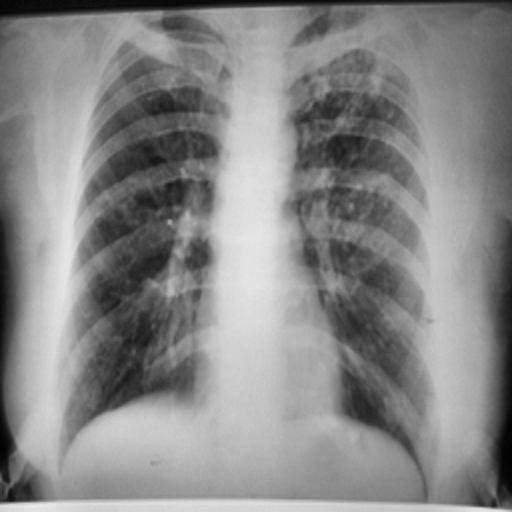
Finding: TUBERCULOSIS